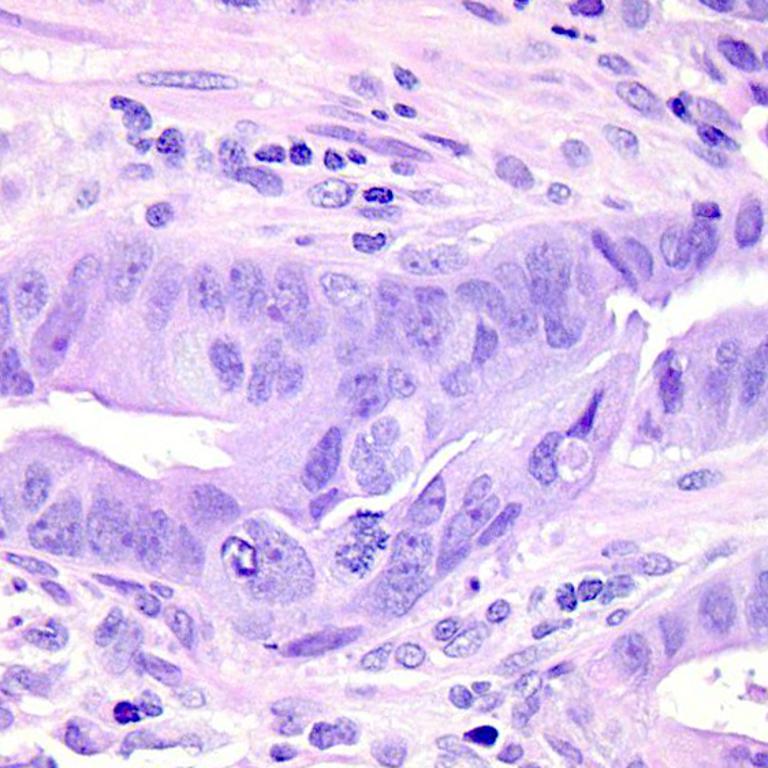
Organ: colon
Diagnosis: adenocarcinomas